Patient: sex M, age 45
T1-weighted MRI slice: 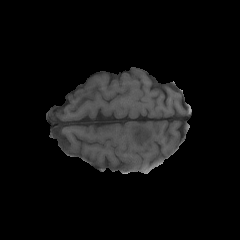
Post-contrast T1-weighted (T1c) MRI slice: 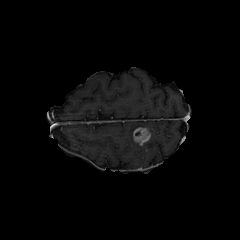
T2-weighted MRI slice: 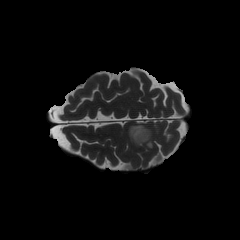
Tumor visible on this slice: yes
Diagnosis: Glioblastoma, IDH-wildtype
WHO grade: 4